Question: Is there a NumPy function for this:

I can calculate it, I'm just wondering if there's a better way.
Here is how I'd calculate it without a given function -
The 'len(z_vals)' is substituting for 'Ai / A', because the individual areas are uniformly distributed.
'''
ui_minus = 0
for value in z_vals:
ui_minus += abs(value - np.average(z_vals))/(len(z_vals)*np.average(z_vals))
ui = 1 - 0.5*ui_minus
'''
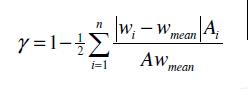
Answer: The code bellow is your solution without the loop
'''
ui = 1 - 0.5*sum(abs(z_vals - np.average(z_vals)))/(len(z_vals)*np.average(z_vals))
'''
If you need to use this calculation very often in your code, you can easily define a function using the method 'lambda'
'''
uniformity = lambda x : 1 - 0.5*sum( abs(x - np.average(x)) )/(len(x)*np.average(x))
'''
Then you can simply call uniformity as shown bellow.
'''
ui = uniformity(z_vals)
'''
Hope it helps.